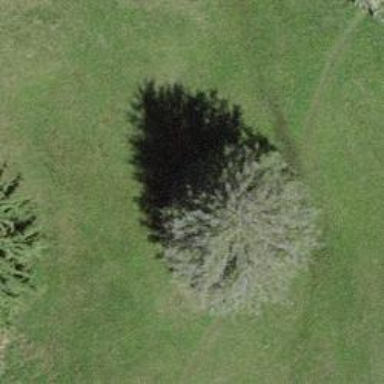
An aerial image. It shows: Bench.